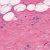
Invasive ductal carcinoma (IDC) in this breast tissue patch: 0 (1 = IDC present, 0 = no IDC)